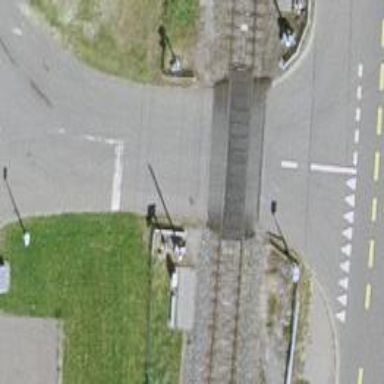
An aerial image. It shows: Level crossing along the railway.